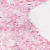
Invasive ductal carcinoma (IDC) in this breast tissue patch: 0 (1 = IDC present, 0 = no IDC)